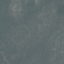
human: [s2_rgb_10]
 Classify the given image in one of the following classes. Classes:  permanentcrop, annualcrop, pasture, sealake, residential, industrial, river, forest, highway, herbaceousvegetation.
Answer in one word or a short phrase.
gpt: HerbaceousVegetation